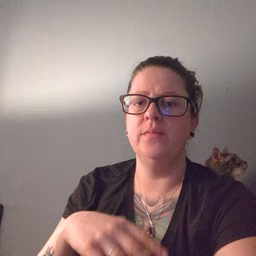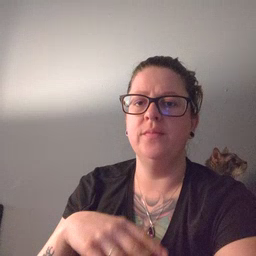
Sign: wolf